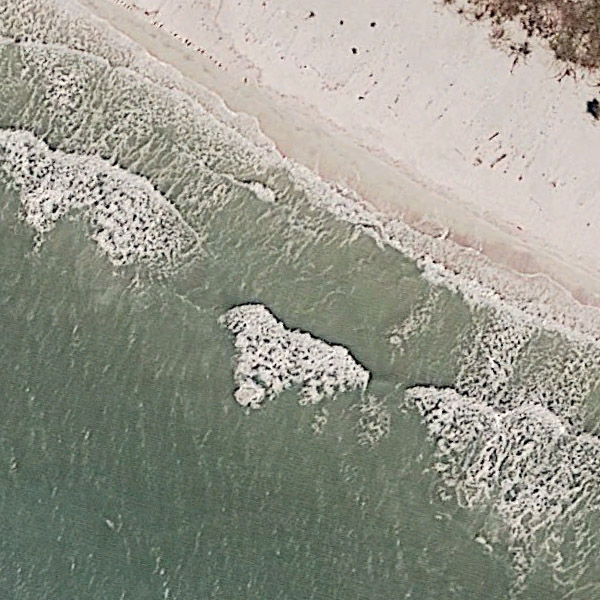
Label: Beach